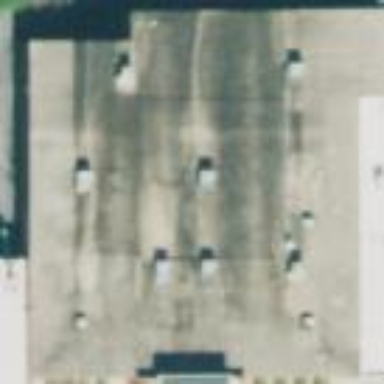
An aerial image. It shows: Department store building. It is part of larger structure.